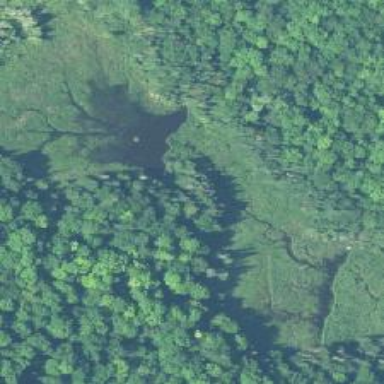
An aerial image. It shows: Bog wetland area.